Question: I have a layout with a 100% height for the content area. The problem is that it makes an iframe work perfectly for 100% height, but I cannot get it to work for a regular div. Is there a way to make the height 100% for the div? The white area should be filled with a black area but it does not. Any help would be greatly appreciated.
<URL>

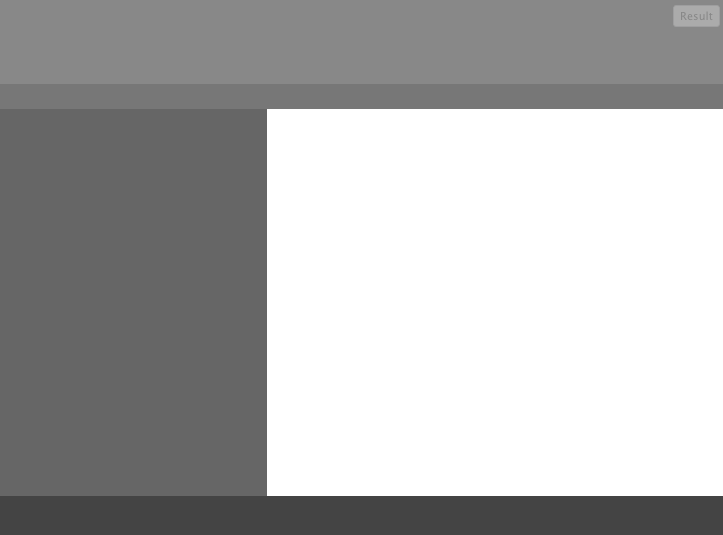
Answer: It would work if you set the height of '.inner-content' to 100% too:
'''
.inner-content {
margin-bottom: -109px;
padding-top: 109px;
height: 100%;
}
'''